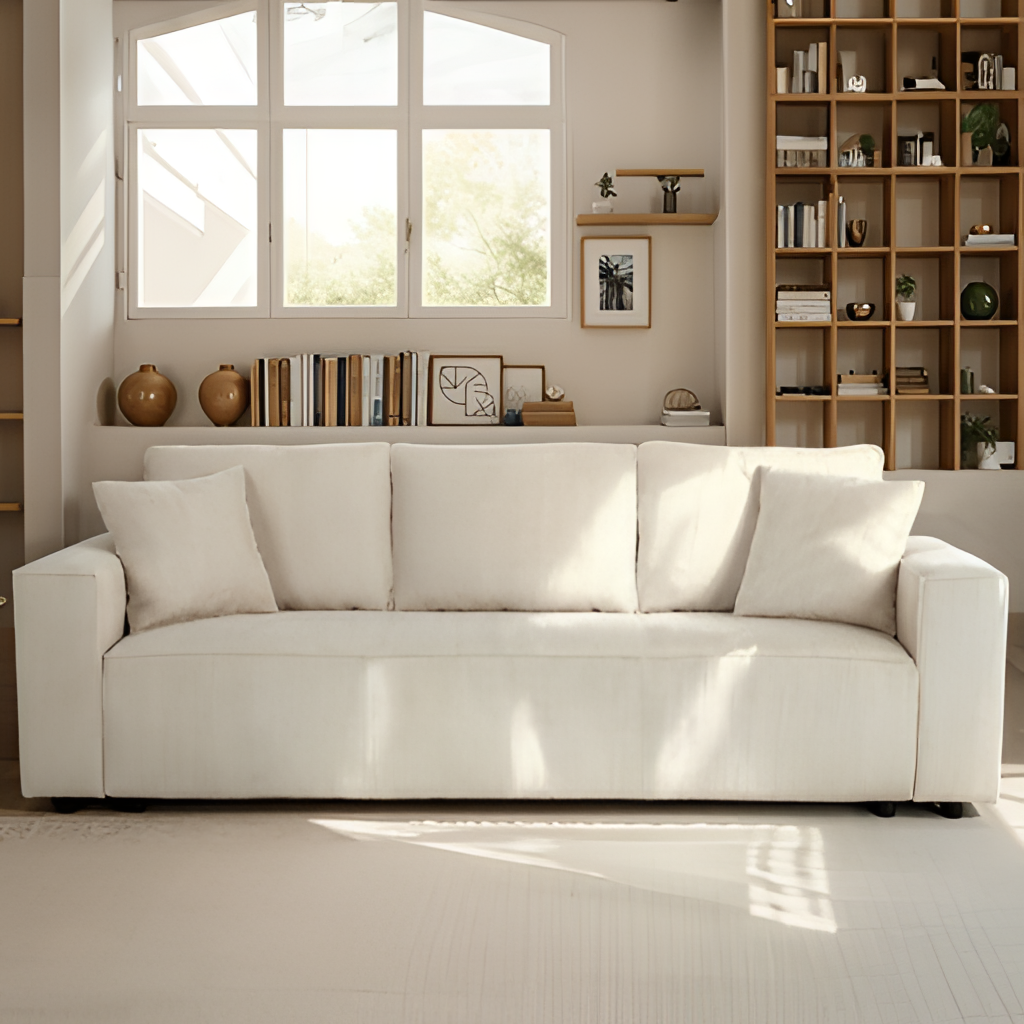
living room, beige fabric sofa, beige wood flooring, with plank pattern, beige paint wallpaper, with solid pattern, modern